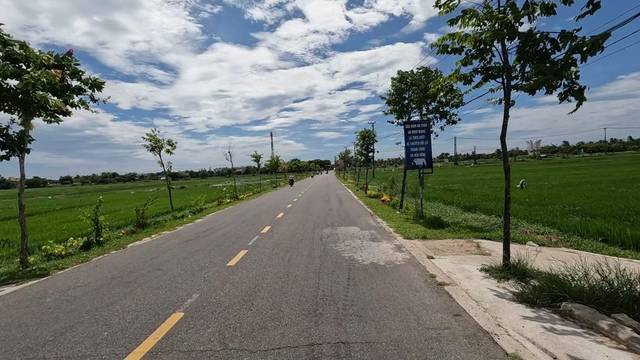
Region: Vietnam
Coordinates: 15.883, 108.361